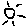
Label: sun